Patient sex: M
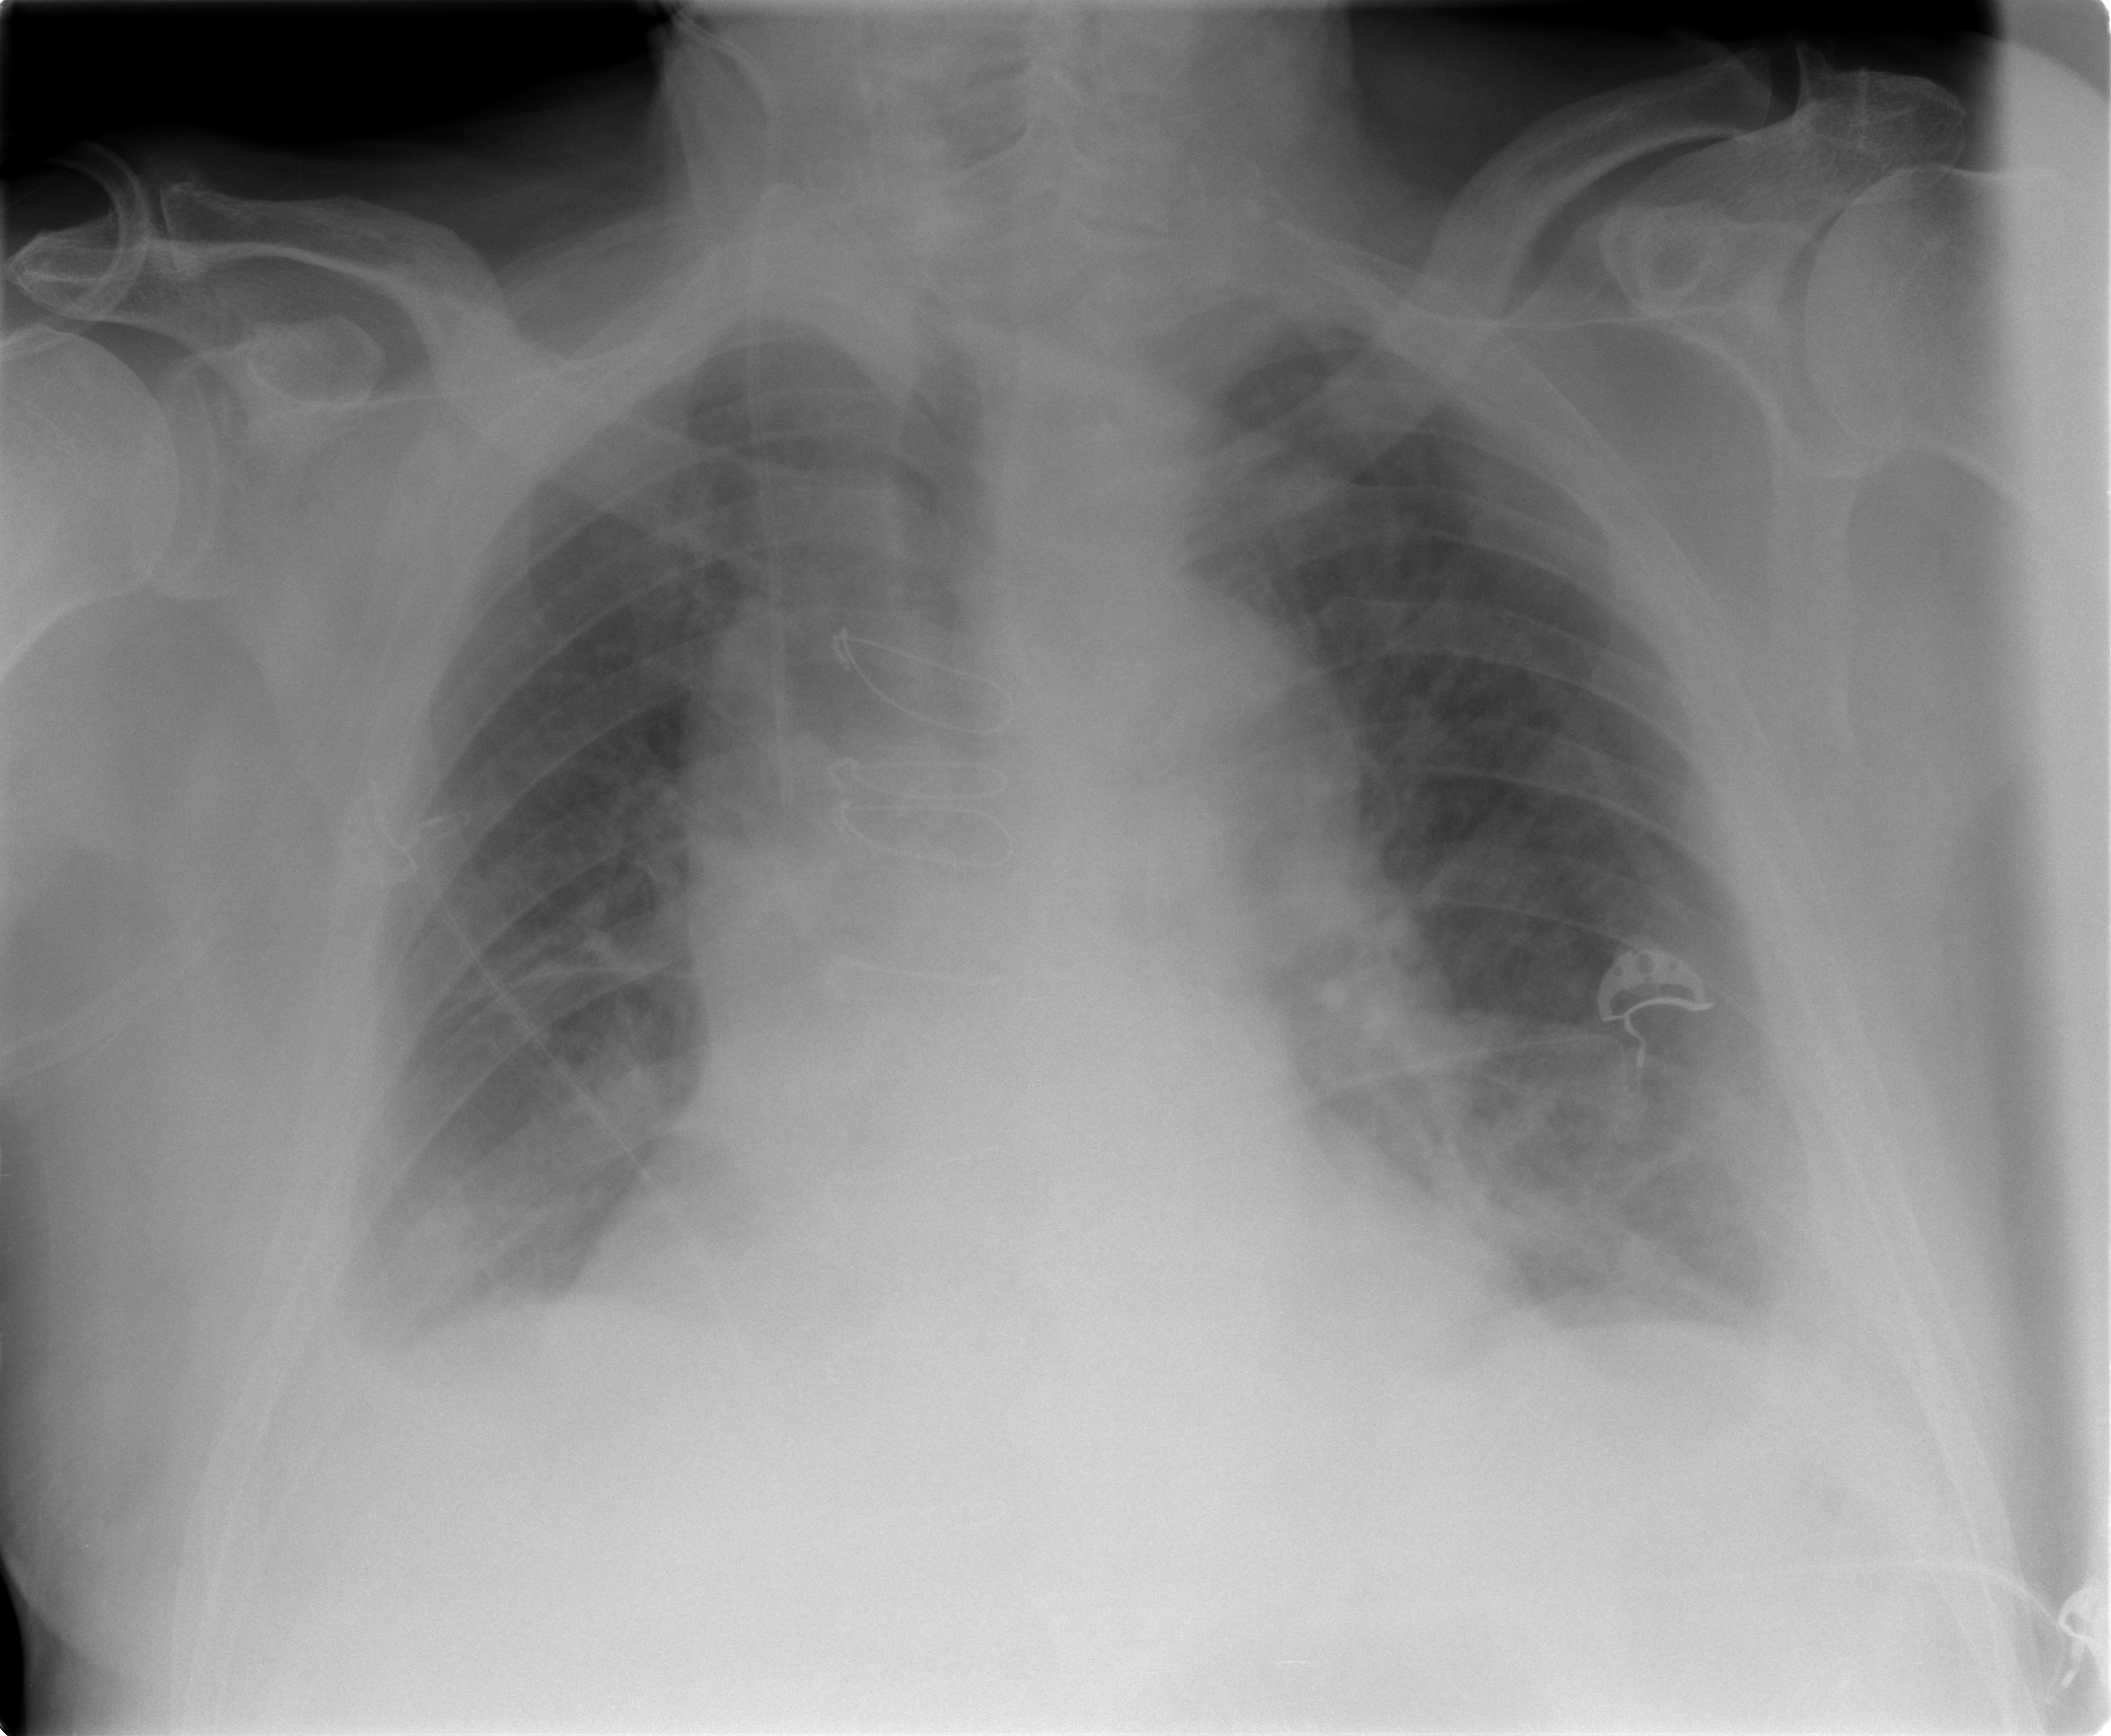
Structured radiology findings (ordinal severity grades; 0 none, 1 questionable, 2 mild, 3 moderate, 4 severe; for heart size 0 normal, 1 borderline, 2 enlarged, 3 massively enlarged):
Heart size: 2
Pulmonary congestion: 2
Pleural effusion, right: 2
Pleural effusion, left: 2
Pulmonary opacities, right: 0
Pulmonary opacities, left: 0
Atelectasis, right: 2
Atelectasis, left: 2